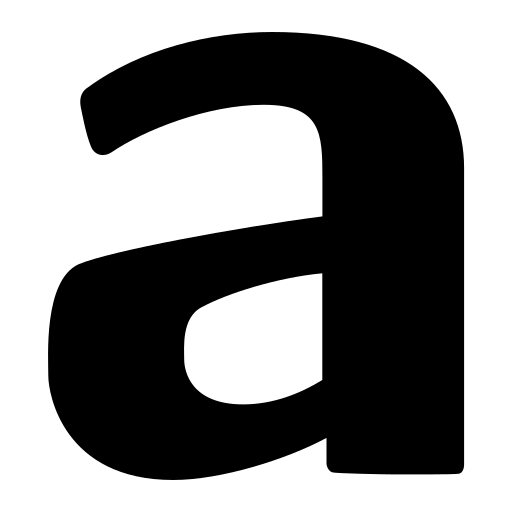
Tags: icon, FontAwesome, fa-icon, brand, amilia